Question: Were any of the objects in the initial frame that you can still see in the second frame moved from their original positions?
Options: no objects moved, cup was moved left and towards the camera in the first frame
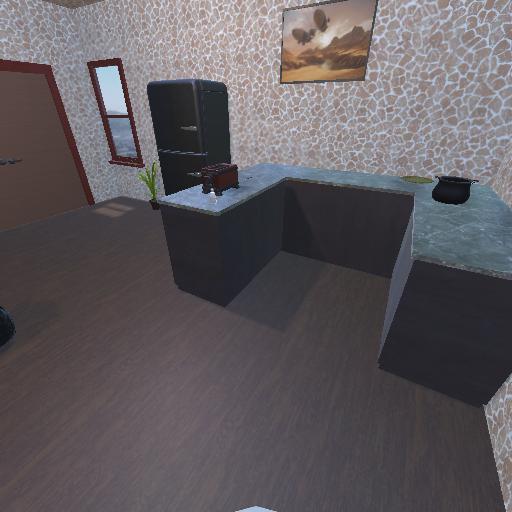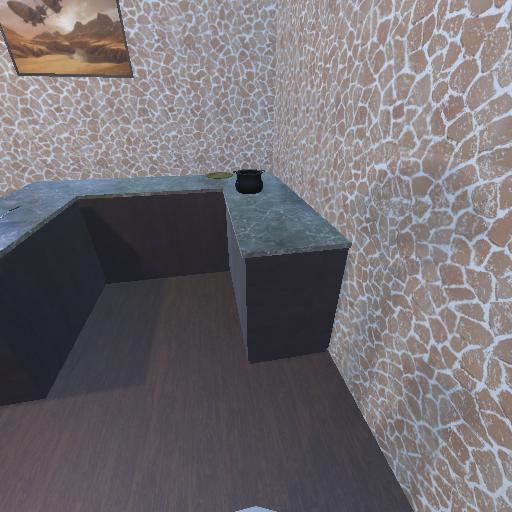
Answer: no objects moved